Field crop: maize
Growth stage: 2
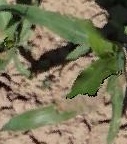
Species: maize